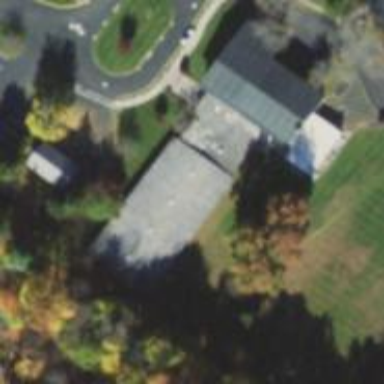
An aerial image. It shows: School.